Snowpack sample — Loveland Pass, Silver Plume, Colorado, USA (2/11/26, 12:00 PM MST)
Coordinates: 39.663, -105.886
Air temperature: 35 °F
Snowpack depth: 82 cm
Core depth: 10 cm
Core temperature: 17.6 °F
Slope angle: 13°, slope face: 12°
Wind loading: high
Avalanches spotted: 1
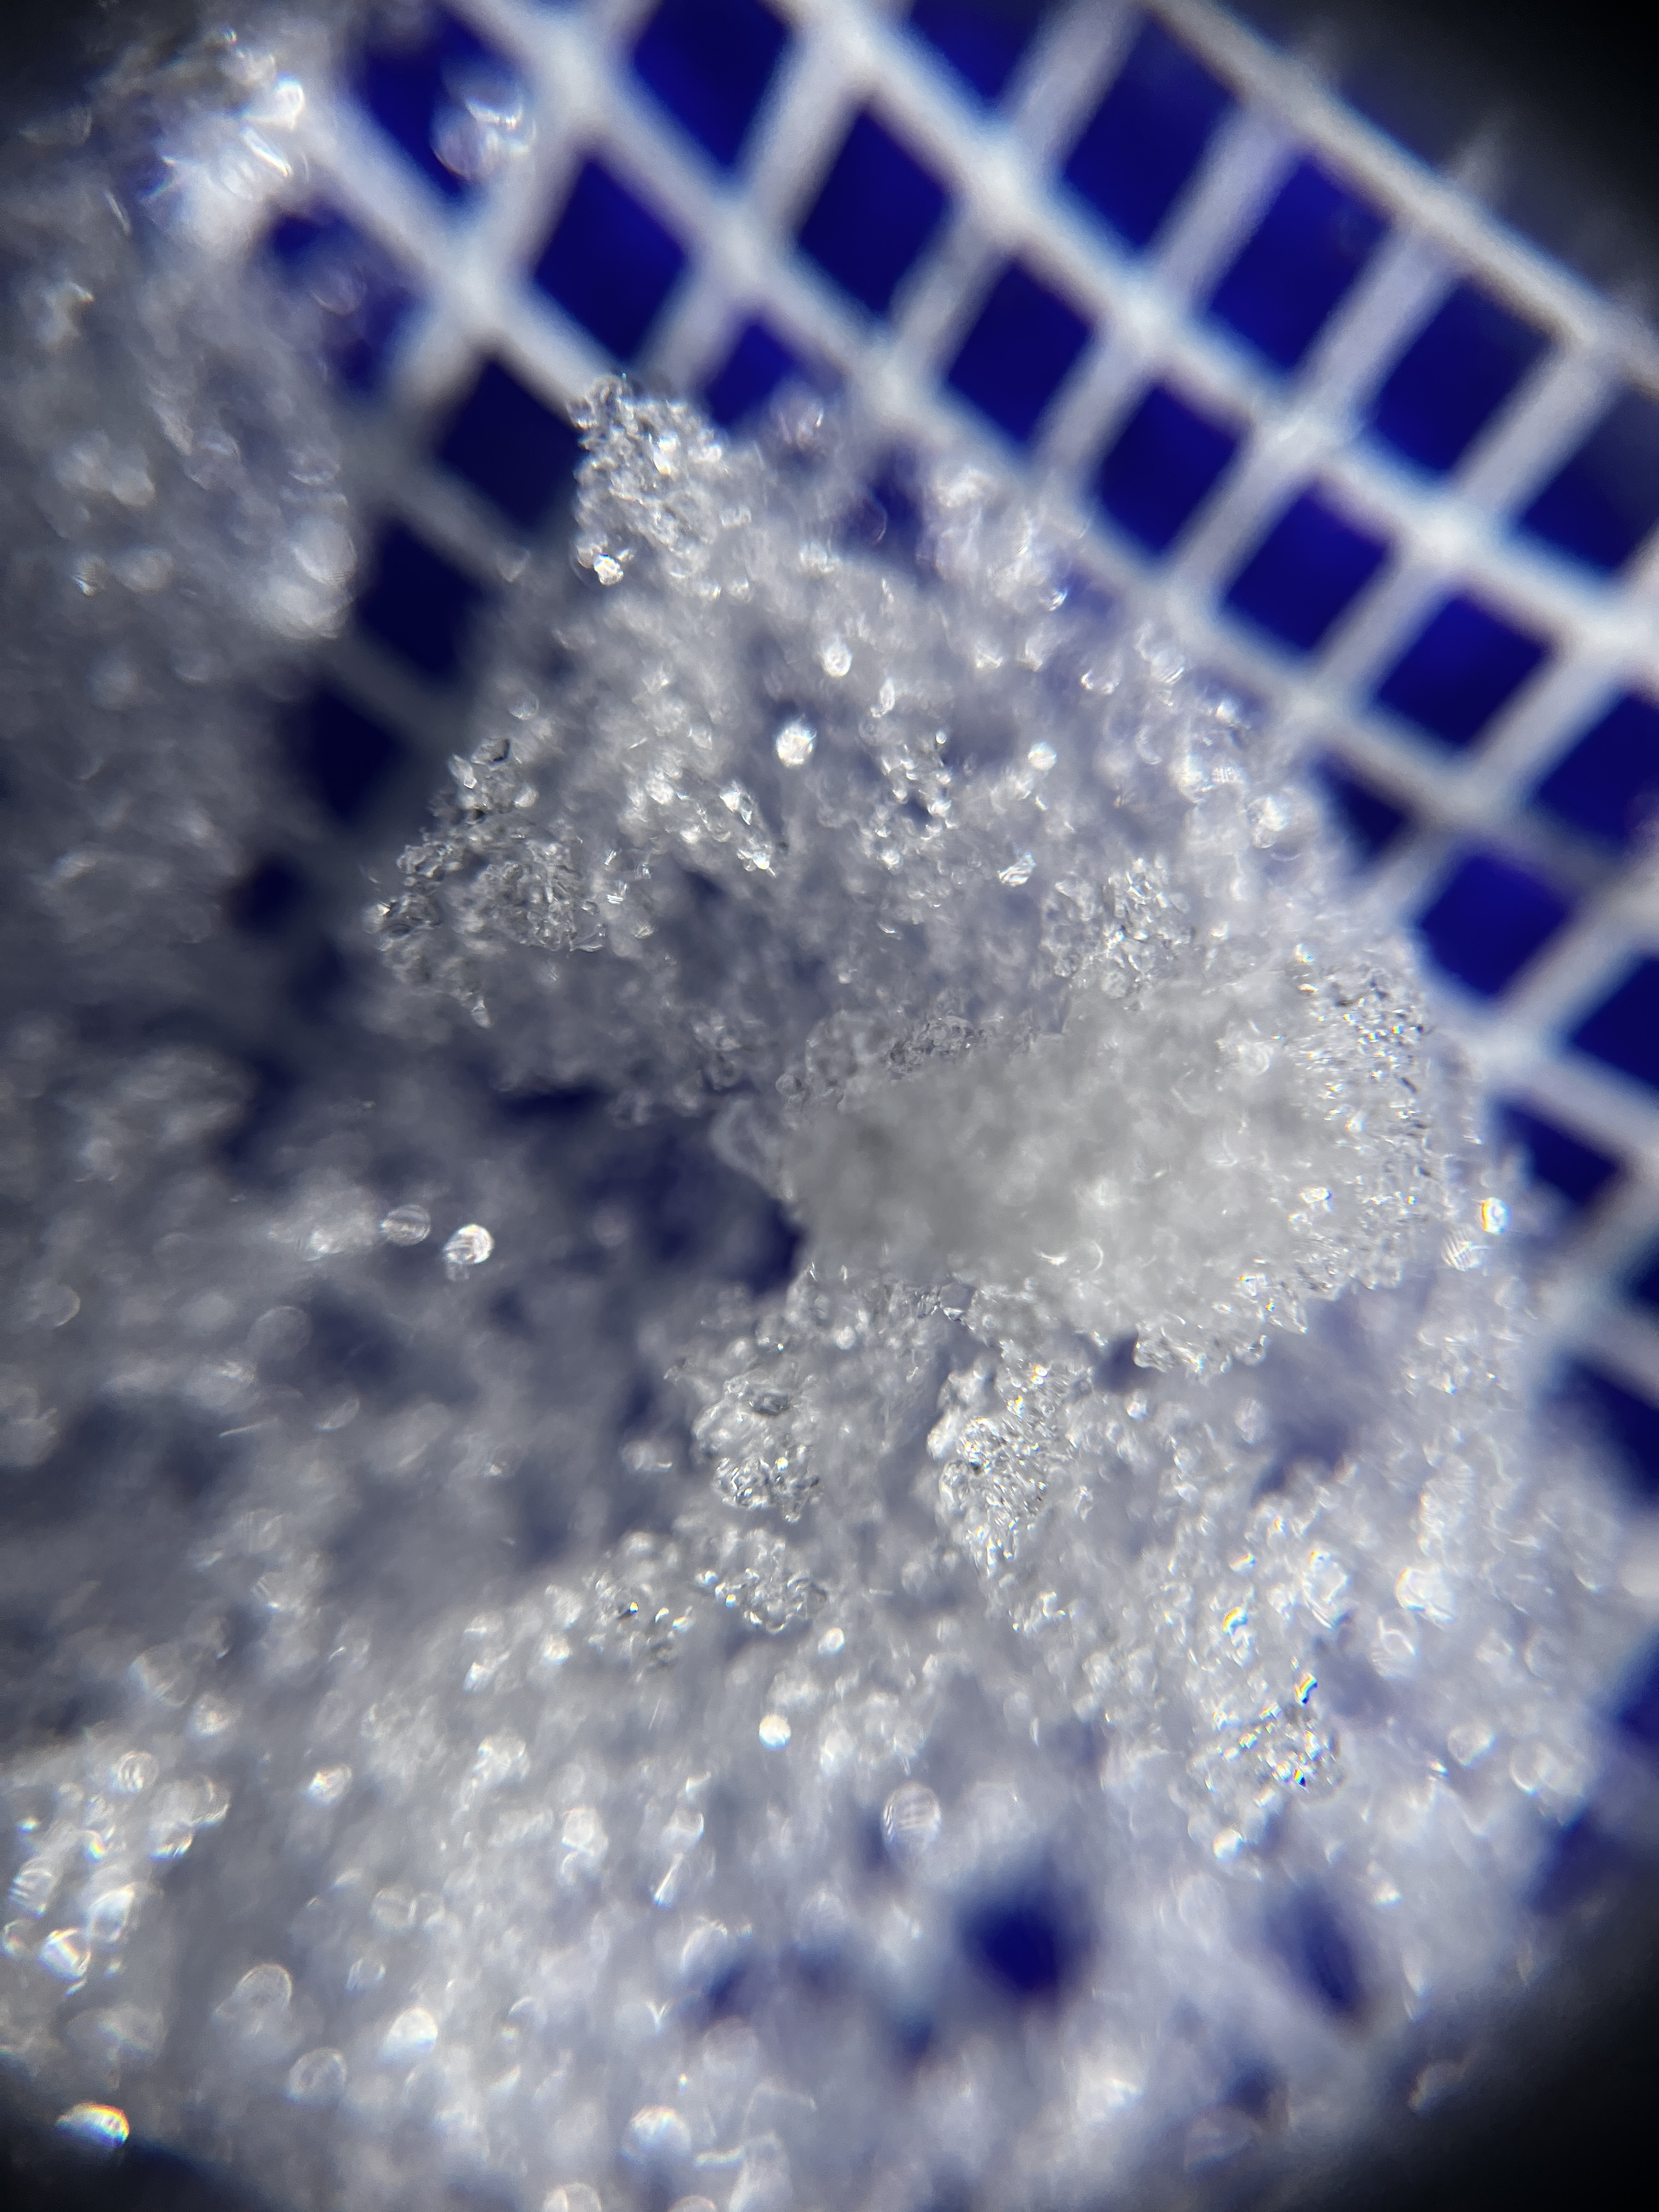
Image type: magnified_profile
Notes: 1 small avalanche spotted on the north side of the bowl, lots of wind loading